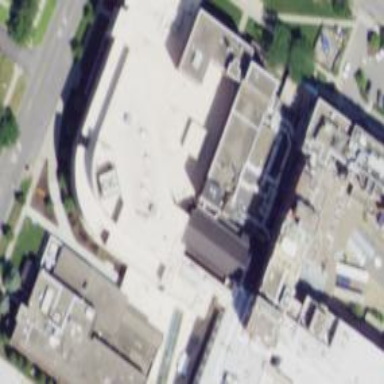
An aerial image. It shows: Hospital building.